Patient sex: M
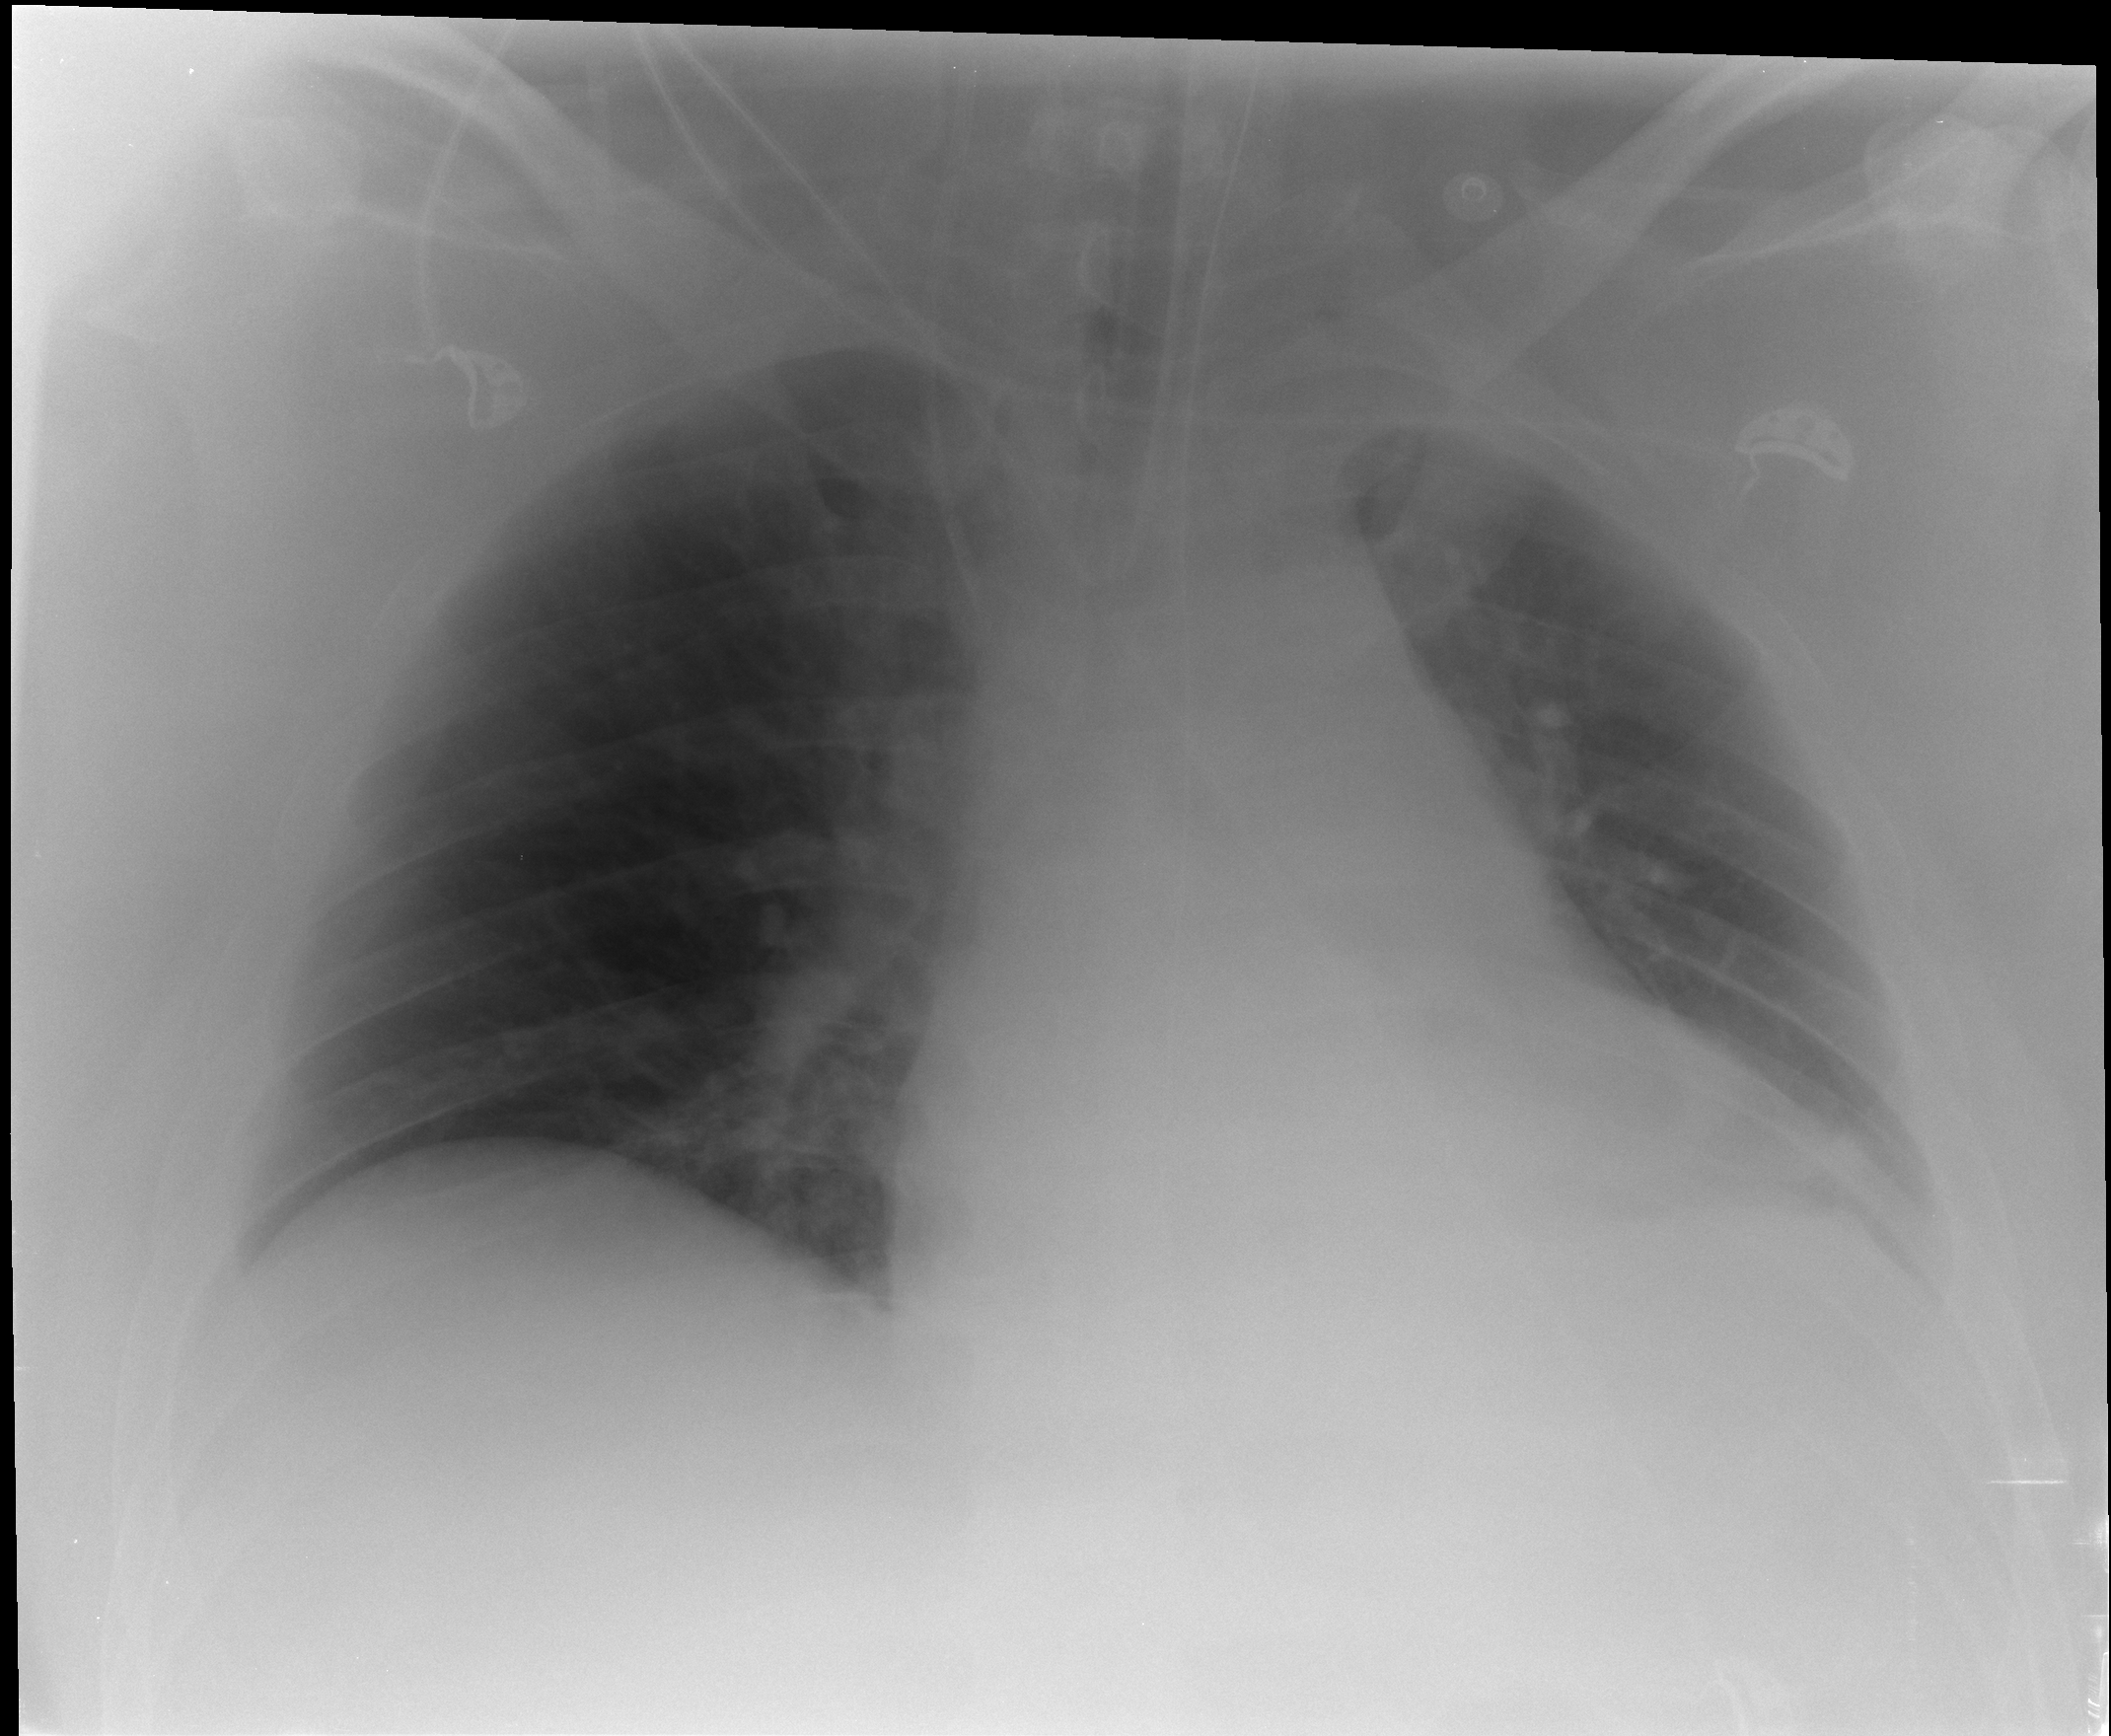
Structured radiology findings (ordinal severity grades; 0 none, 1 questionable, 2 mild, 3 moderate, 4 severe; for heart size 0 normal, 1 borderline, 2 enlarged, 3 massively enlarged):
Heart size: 2
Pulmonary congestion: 1
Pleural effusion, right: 0
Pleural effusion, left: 2
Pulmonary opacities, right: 1
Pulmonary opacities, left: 1
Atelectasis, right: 2
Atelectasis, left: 2